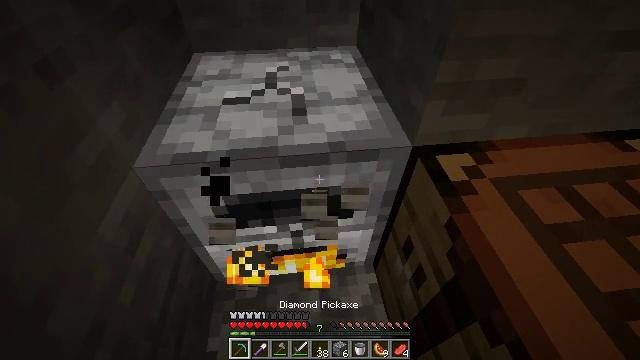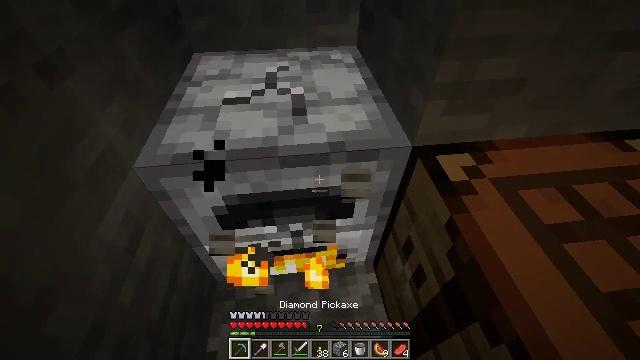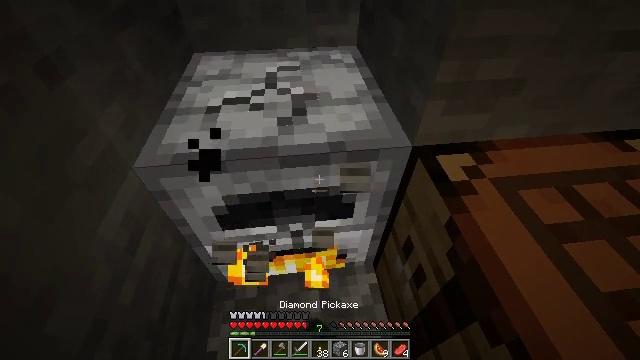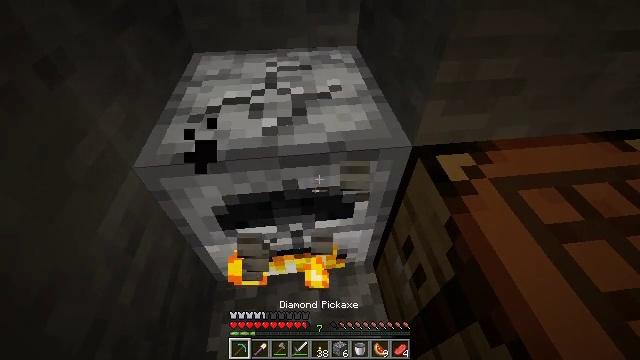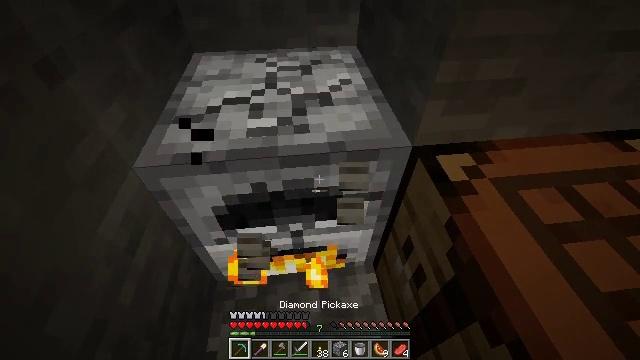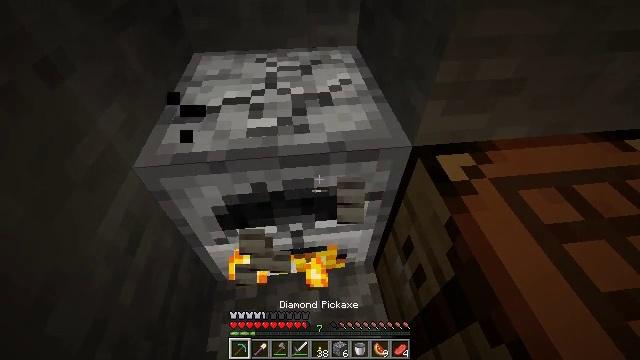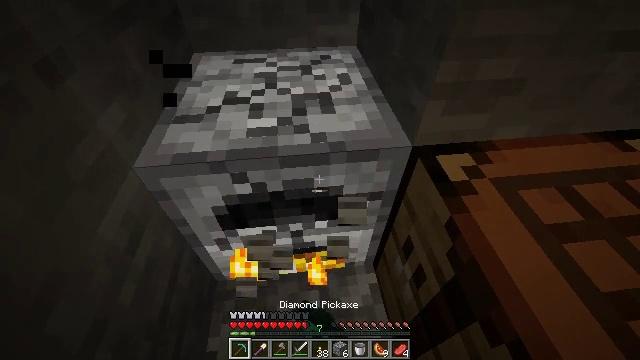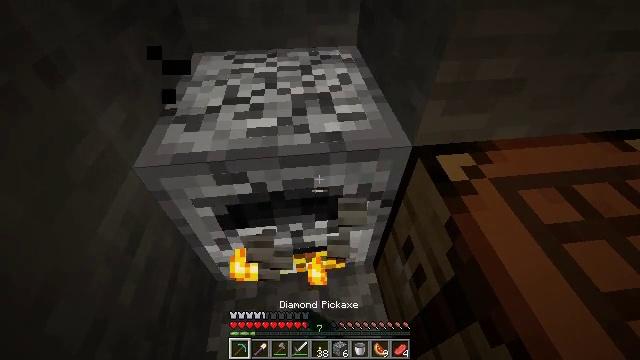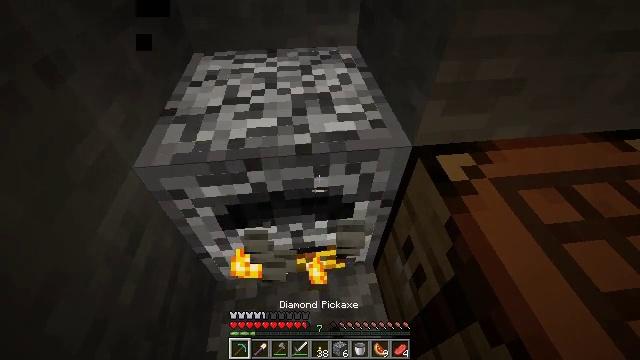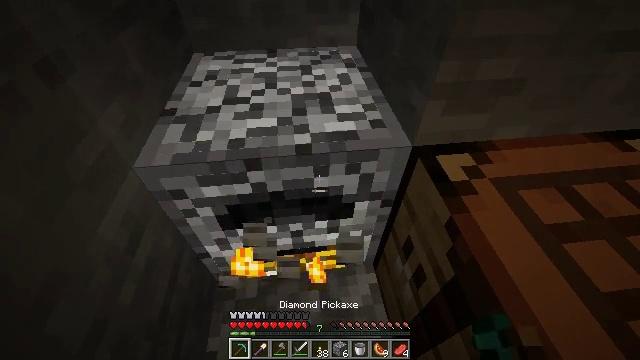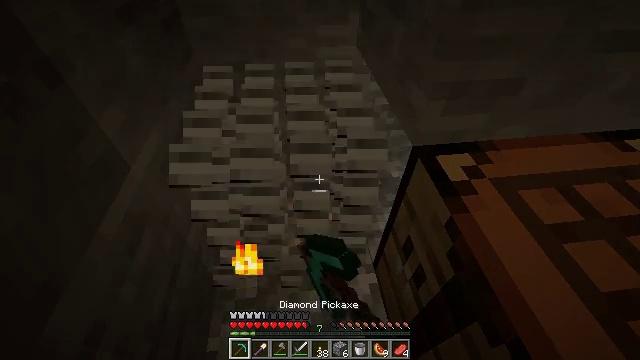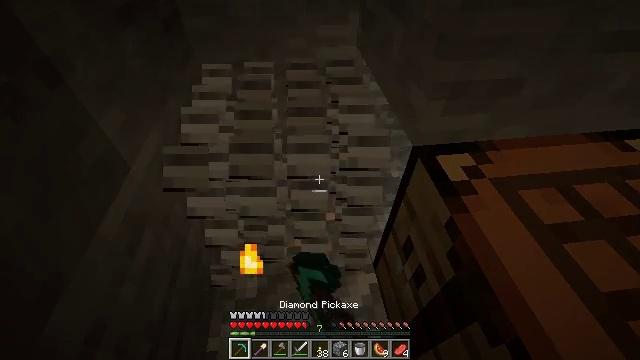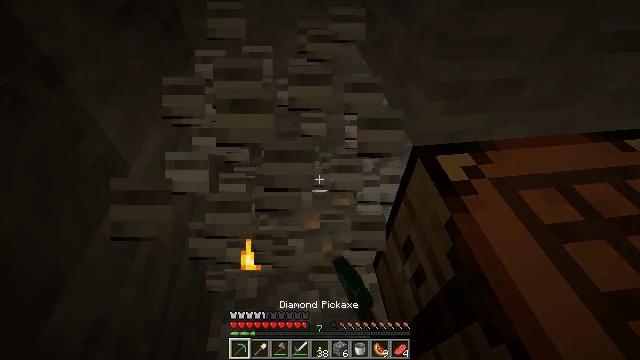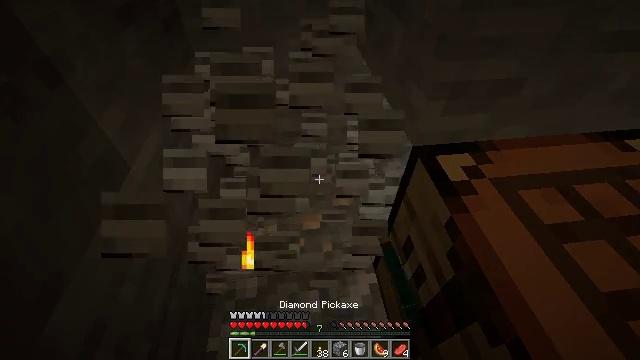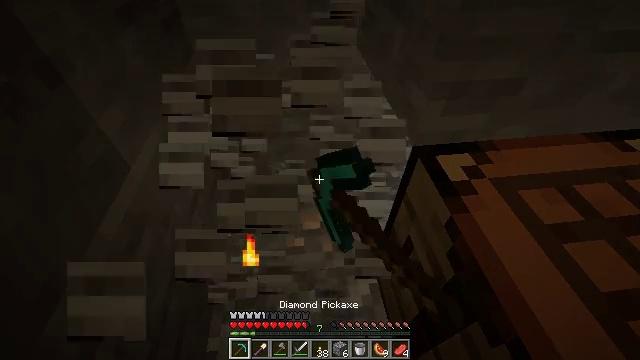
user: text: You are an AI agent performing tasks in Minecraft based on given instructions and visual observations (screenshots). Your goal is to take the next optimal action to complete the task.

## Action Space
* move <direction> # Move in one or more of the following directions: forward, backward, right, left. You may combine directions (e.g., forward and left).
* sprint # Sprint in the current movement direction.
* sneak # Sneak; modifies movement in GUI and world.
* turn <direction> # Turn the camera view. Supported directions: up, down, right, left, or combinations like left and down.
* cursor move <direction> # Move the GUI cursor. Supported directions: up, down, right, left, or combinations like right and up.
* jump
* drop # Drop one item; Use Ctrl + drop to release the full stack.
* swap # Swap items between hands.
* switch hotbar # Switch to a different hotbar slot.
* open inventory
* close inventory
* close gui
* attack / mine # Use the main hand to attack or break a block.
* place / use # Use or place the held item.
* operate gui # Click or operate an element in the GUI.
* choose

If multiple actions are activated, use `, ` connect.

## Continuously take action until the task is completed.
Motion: motion action
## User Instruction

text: Remove the furnace from its place.
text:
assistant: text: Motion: attack / mine
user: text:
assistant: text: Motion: attack / mine
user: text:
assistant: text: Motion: attack / mine
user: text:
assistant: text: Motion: attack / mine
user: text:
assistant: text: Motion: attack / mine
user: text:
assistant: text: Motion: attack / mine
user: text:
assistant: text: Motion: attack / mine
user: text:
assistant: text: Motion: attack / mine
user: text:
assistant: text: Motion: attack / mine
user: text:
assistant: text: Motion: attack / mine
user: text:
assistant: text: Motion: attack / mine
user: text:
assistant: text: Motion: attack / mine
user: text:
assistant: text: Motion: attack / mine
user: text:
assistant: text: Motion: attack / mine
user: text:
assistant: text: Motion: attack / mine